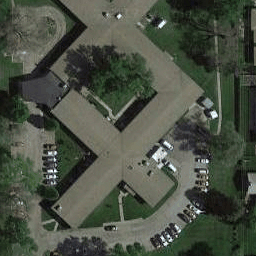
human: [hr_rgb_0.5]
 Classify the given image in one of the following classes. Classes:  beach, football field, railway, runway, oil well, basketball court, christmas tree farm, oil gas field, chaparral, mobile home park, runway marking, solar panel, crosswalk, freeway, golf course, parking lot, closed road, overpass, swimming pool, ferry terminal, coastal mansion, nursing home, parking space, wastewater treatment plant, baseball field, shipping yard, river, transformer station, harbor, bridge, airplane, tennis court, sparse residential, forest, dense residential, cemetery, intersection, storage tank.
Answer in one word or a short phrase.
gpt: nursing home